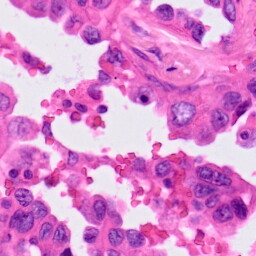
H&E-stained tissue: Lung